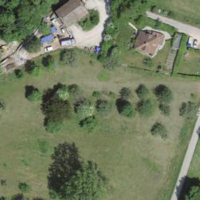
EUNIS habitat code: 55
Species observed at this site:
Mespilus germanica